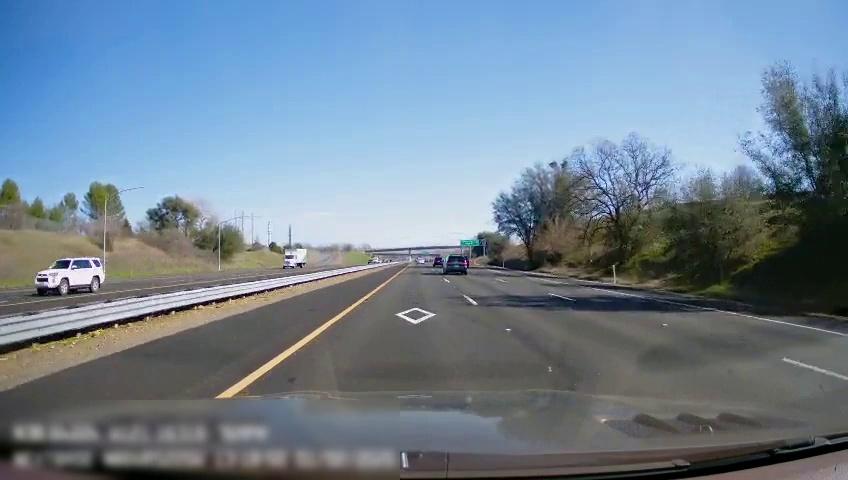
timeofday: Day
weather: Sunny
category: Drivable Space
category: Drivable Space
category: Vehicles | Car
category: Vehicles | Truck
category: Vehicles | SUV
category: Vehicles | Car
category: Lanes | Opposite Lane
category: Lanes | Current Lane
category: Lanes | Current Lane
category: Lanes | Alternate Lane
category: Lanes | Alternate Lane
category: Traffic | Signs